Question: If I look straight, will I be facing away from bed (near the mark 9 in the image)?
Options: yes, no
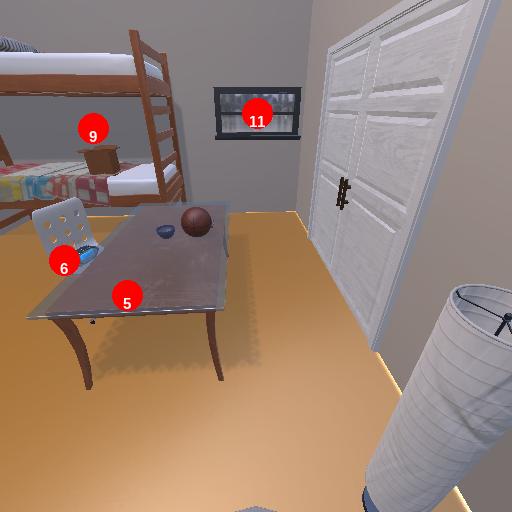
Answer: yes